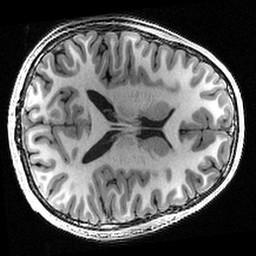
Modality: T1w
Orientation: axial
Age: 26
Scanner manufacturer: siemens
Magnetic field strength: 3 T
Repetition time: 2.4 s
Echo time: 0.00224 s